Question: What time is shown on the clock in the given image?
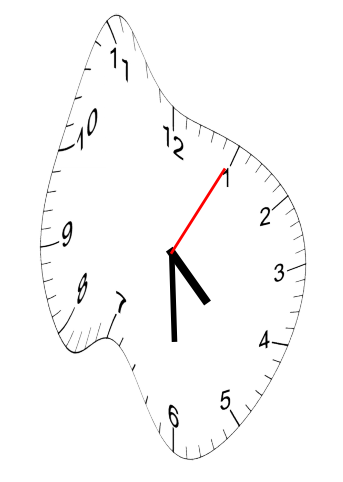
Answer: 04:30:05